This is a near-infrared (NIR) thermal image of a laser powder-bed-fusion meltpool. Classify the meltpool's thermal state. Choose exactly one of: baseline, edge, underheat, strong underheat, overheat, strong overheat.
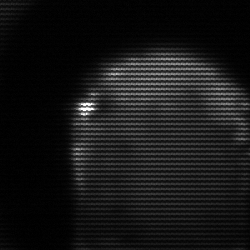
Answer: edge